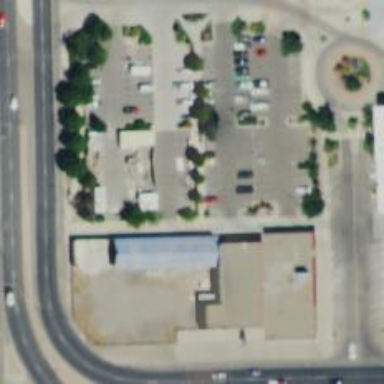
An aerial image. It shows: Parking space.